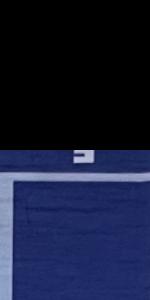
Label: Empty